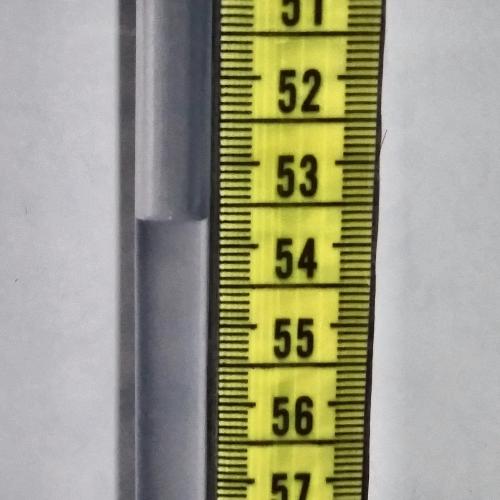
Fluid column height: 53.7 cm